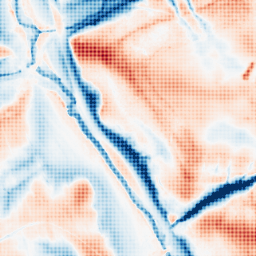
Category: edge_preserving
Decomposition family: guided
Decomposition parameters: radius: 16
eps: 0.01
Upsampling method: sinc_hamming
Upsampling parameters: scale: 8
kernel_size: 8
Upsampling scale: 8